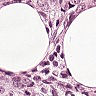
Metastatic tissue present: yes